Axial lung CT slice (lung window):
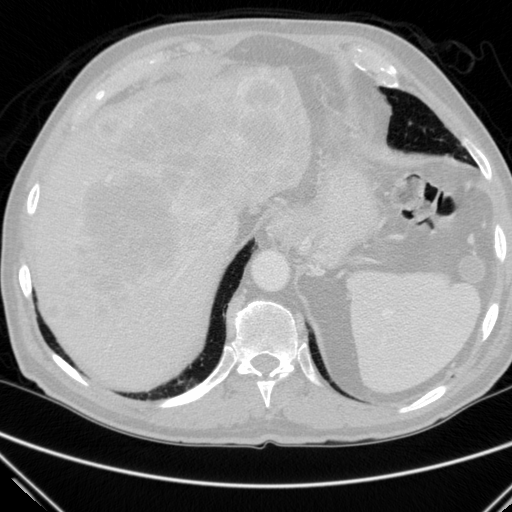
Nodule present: no